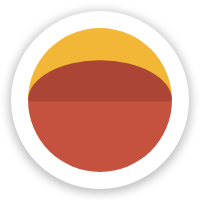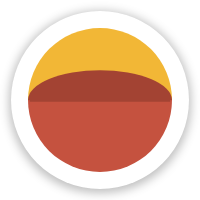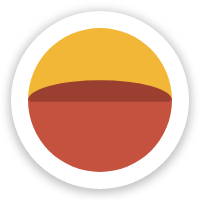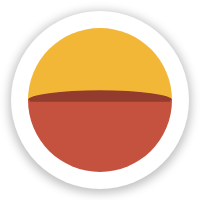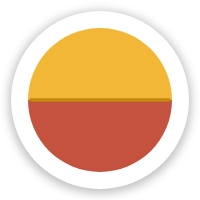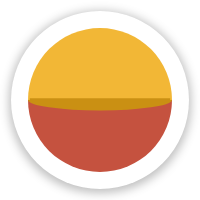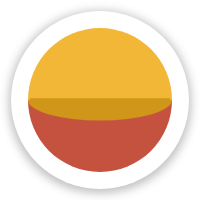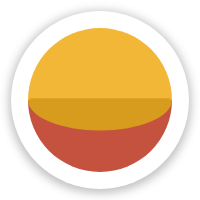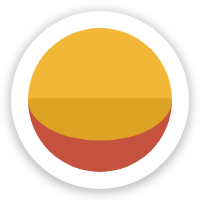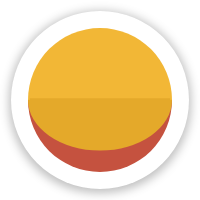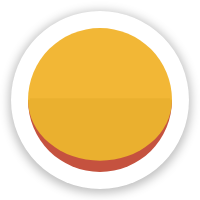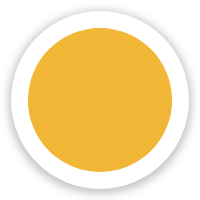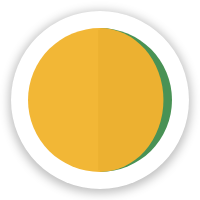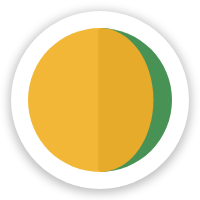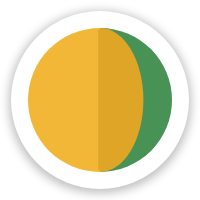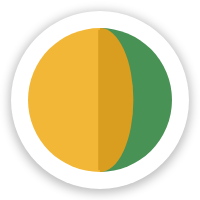
Cursor type: wait
OS/theme: linux-google-cursor
Variant: white